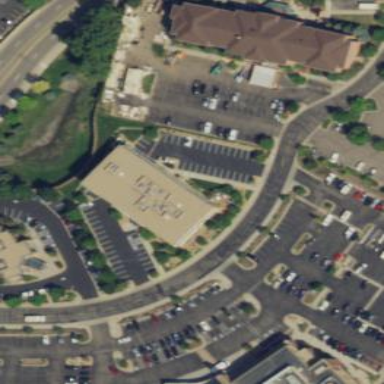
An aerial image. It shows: Office building.